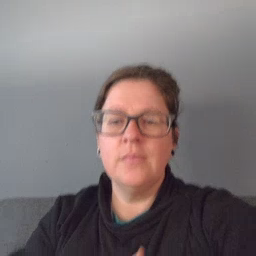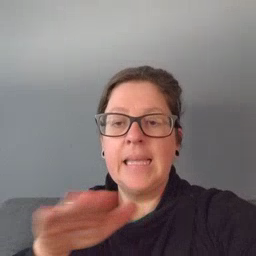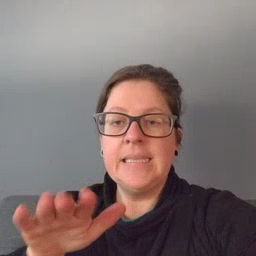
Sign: clean